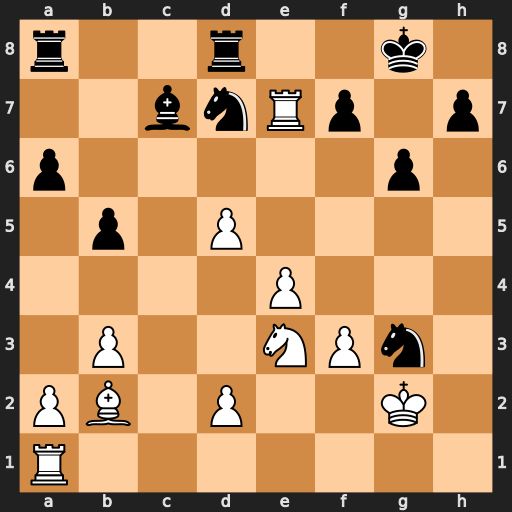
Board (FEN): r2r2k1/2bnRp1p/p5p1/1p1P4/4P3/1P2NPn1/PB1P2K1/R7
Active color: w
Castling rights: -
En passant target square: -
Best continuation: Ng4 Kf8 Ba3